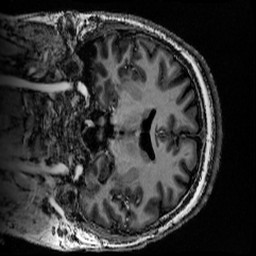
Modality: MP2RAGE
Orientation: coronal
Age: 37
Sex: male
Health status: healthy